Question: so I'm following this tutorial here:
<URL>
I 'cd' into my project folder, ruby is installed, I install bower, install foundation
'gem install foundation'
However I can't create a new foundation project.
<URL>, the command is just 'foundation new PROJECT_NAME'
I am currently getting the error:

Here is my foundation install path
'''
/usr/local/lib/ruby/gems/2.0.0/gems/foundation-1.0.1/.gitignore
/usr/local/lib/ruby/gems/2.0.0/gems/foundation-1.0.1/Gemfile
/usr/local/lib/ruby/gems/2.0.0/gems/foundation-1.0.1/LICENSE.txt
/usr/local/lib/ruby/gems/2.0.0/gems/foundation-1.0.1/README.md
/usr/local/lib/ruby/gems/2.0.0/gems/foundation-1.0.1/Rakefile
/usr/local/lib/ruby/gems/2.0.0/gems/foundation-1.0.1/bin/foundation
/usr/local/lib/ruby/gems/2.0.0/gems/foundation-1.0.1/foundation-cli.gemspec
/usr/local/lib/ruby/gems/2.0.0/gems/foundation-1.0.1/lib/foundation/cli.rb
/usr/local/lib/ruby/gems/2.0.0/gems/foundation-1.0.1/lib/foundation/cli/generator.rb
/usr/local/lib/ruby/gems/2.0.0/gems/foundation-1.0.1/lib/foundation/cli/version.rb
/usr/local/lib/ruby/gems/2.0.0/gems/foundation-1.0.1/test/Gemfile
/usr/local/Cellar/ruby/2.0.0-p195/bin/foundation
Successfully installed foundation-1.0.1
Parsing documentation for foundation-1.0.1
Parsing sources...
100% [ 3/ 3] lib/foundation/cli/version.rb
1 gem installed
Leons-MacBook-Pro:websites leongaban$
'''
-
'''
/user/local/lib/ruby/gems/2.0.0/gems/foundation-1.0.1
'''
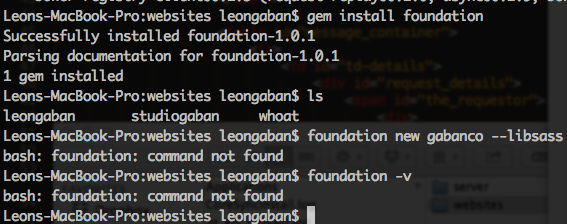
Answer: First try to find where foundation is installed:
'''
updatedb && locate foundation
'''
if foundation path is not in your PATH variable, add it:
'''
export PATH=$PATH:/path/to/your/foundation
'''
also in installation process use '-V' option to see where the foundation is installed